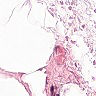
Metastatic tissue present: no